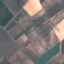
Label: PermanentCrop